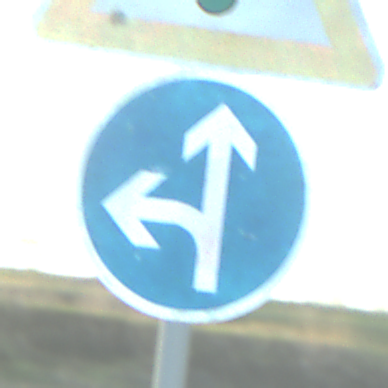
Verkehrszeichen: VorgeschriebeneFahrtrichtungGeradeausOderLinks
Zusatzzeichen oben: Lichtzeichenanlage
Umgebung: Outdoor, Nature
Tageszeit: SunriseSunset
Wetter: PartlyCloudy
Licht: Natural
Jahreszeit: NotSpecified
Kontrast: MediumContrast